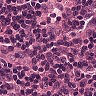
Metastatic tissue present: no